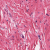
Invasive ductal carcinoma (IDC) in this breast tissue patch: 0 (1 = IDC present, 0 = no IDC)